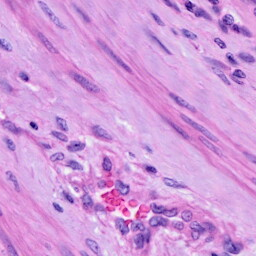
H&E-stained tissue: Cervix